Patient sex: F
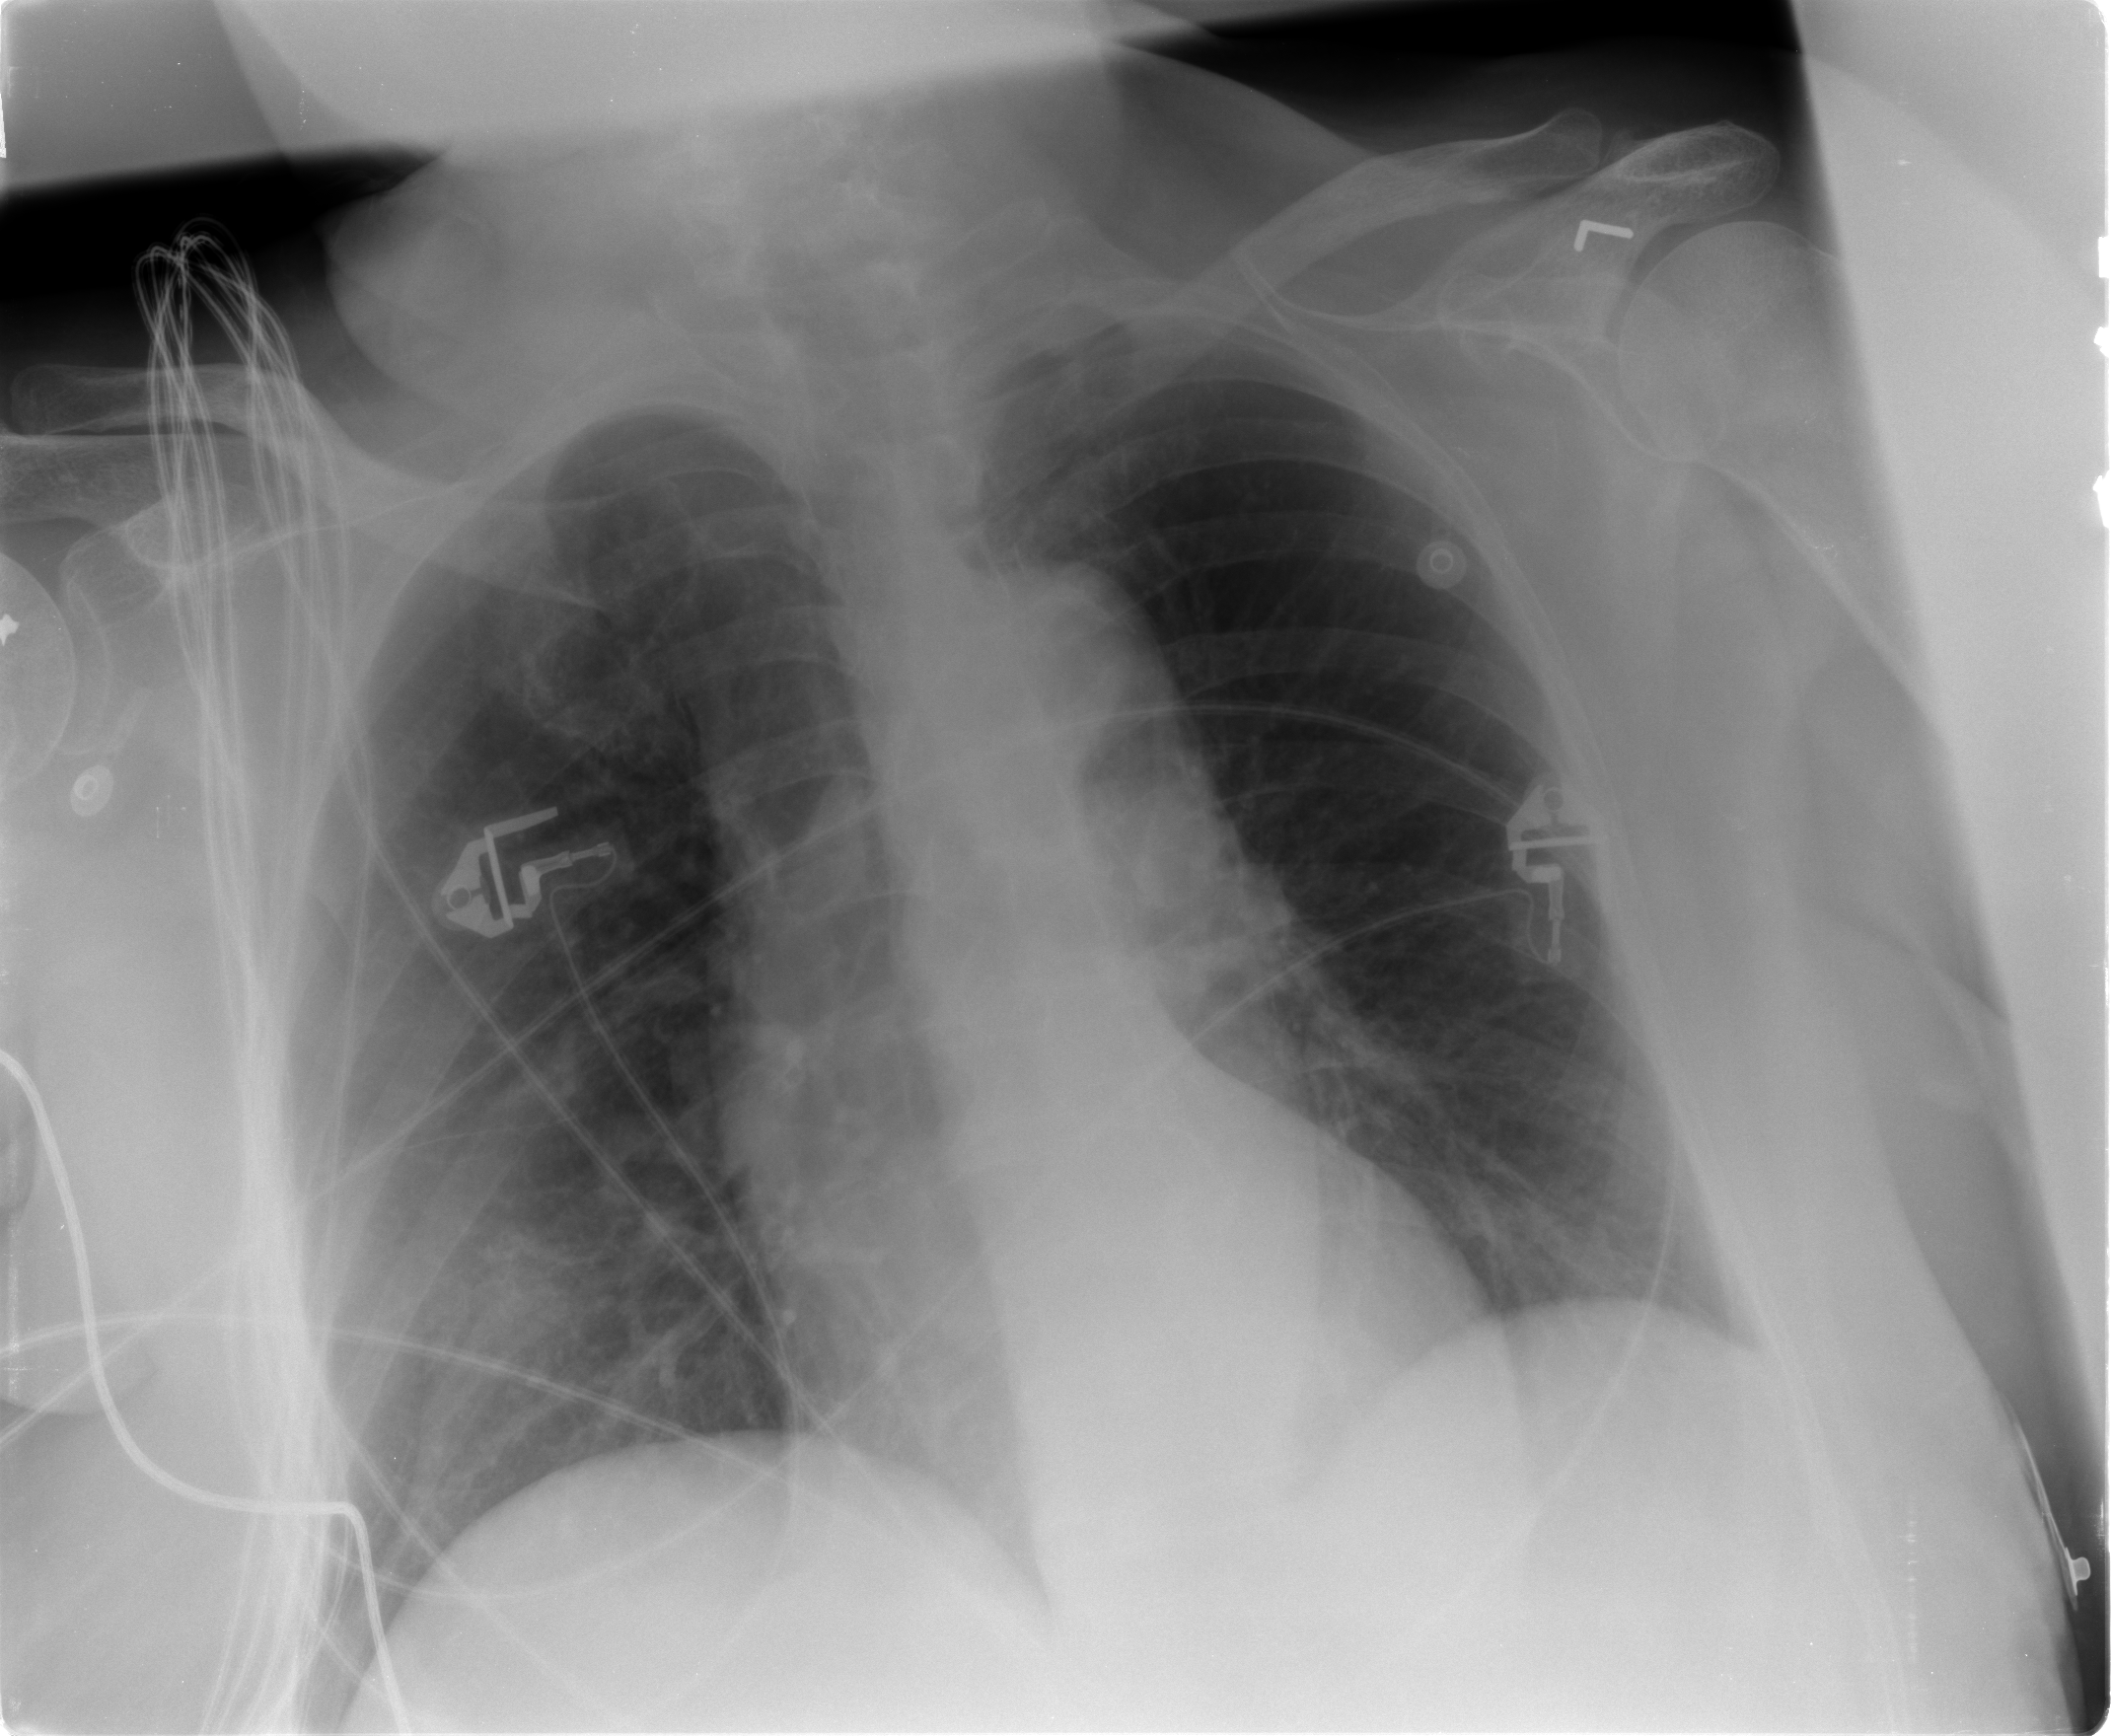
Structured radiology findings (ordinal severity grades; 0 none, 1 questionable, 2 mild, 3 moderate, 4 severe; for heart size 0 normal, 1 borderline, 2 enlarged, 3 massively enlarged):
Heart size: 1
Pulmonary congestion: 2
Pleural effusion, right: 0
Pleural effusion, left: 0
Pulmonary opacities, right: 0
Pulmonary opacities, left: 0
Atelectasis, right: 2
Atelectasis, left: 0